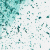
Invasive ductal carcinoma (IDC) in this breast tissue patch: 0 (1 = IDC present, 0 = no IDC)